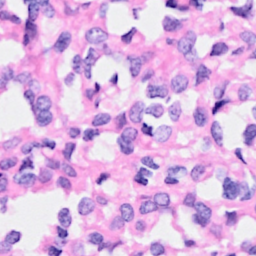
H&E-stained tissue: Breast